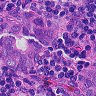
Metastatic tissue present: yes